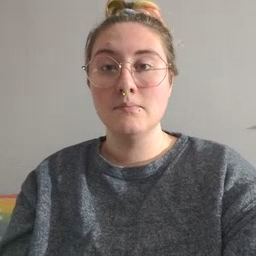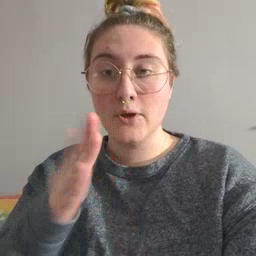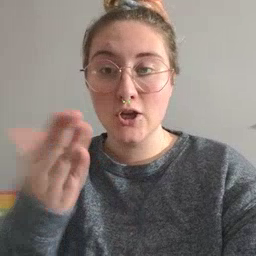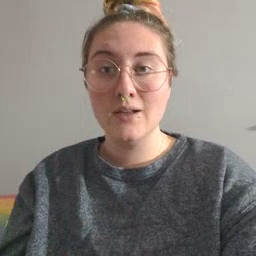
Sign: book